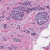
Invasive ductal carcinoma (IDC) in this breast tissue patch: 0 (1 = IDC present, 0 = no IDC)